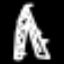
Label: The Eiffel Tower